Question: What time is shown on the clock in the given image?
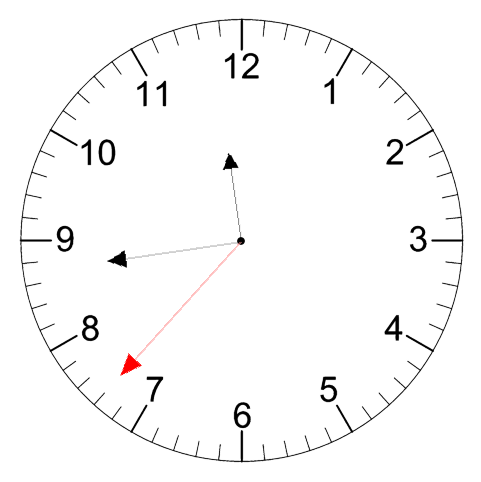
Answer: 11:43:37